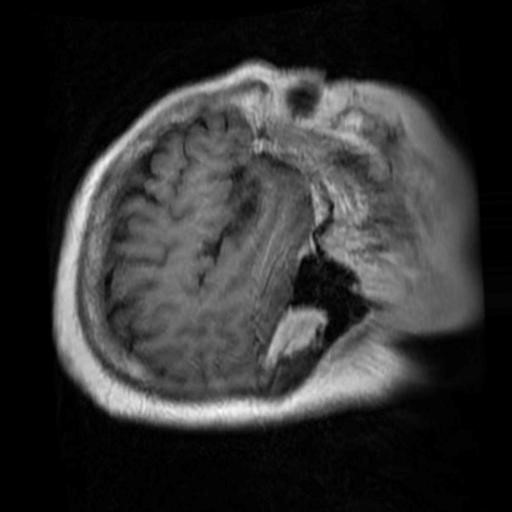
Label: brain_menin